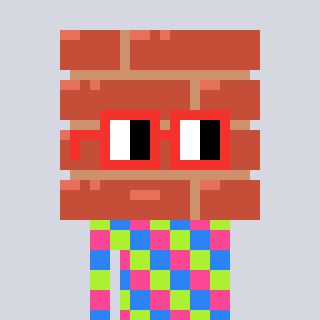
a pixel art character with square red glasses, a wall-shaped head and a bege-colored body on a cool background